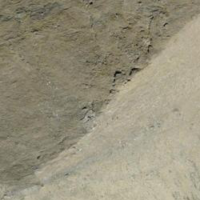
EUNIS habitat code: 48
Species observed at this site:
Achillea nana